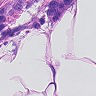
Metastatic tissue present: yes